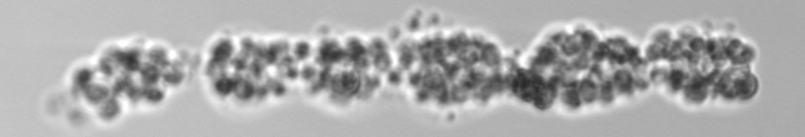
Label: Leptocylindrus_mediterraneus